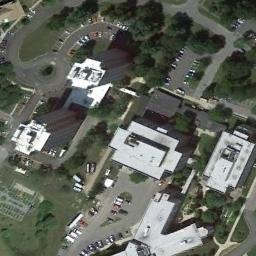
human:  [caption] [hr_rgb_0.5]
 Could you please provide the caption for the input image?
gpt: In a business district there are several tall buildings of different shapes and several roads with many cars  There are many cars in the open space beside the road .

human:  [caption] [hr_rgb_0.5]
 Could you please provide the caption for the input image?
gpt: The commercial area is near a parking lot .

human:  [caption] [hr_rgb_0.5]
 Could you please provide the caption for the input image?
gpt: A commercial area with some white buildings is surrounded by some trees and parking lots .

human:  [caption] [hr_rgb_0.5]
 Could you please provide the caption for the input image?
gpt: Buildings vary in size and height .

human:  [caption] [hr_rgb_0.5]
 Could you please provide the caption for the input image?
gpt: There are some white buildings and some green trees on a commercial area .